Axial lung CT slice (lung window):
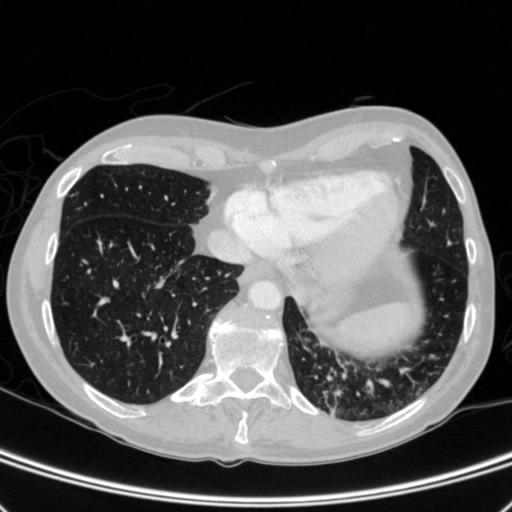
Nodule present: yes
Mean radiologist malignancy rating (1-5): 2.667